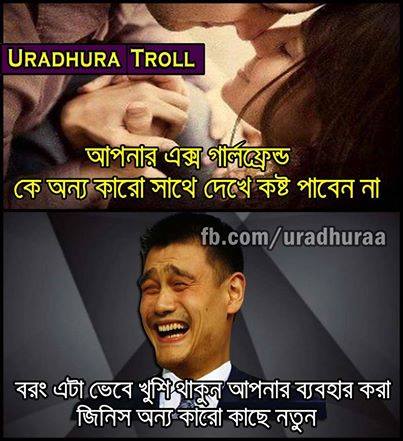
Caption: আপনার এক্স গার্লফ্রেন্ড কে অন্য কারো সাথে দেখে কষ্ট হচ্ছে পাবেন না বরং এটা ভেবে খুশি থাকুন আপনার ব্যবহার করা জিনিস অন্য কারো কাছে নতুন
Label: non-hate